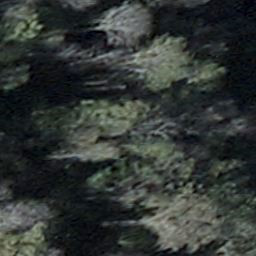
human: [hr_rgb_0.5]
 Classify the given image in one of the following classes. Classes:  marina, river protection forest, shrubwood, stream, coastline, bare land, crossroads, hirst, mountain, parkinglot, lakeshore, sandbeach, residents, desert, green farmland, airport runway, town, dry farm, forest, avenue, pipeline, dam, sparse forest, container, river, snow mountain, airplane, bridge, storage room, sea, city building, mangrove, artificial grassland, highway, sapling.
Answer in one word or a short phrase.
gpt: shrubwood